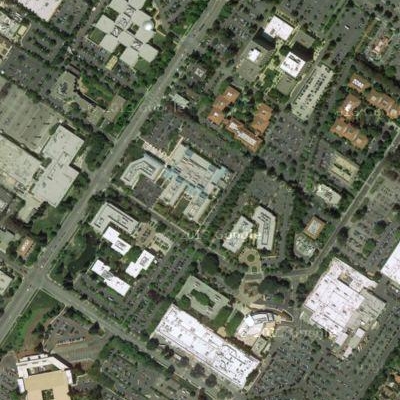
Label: cIndustry